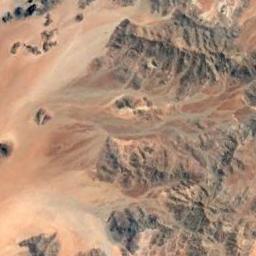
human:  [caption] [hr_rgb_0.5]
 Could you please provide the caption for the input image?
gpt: The mountain is uneven and rough .

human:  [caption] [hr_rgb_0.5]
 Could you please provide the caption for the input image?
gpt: The red mountain has a rugged surface and its rocks are dark gray .

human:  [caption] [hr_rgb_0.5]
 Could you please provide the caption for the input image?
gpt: This mountain is completely covered by vegetation and there is a winding path in it .

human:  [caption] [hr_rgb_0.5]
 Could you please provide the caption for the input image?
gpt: The mountain is full of yellow soil .

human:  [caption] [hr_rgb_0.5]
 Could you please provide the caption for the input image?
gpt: There are brown rocks and sand on the mountain .